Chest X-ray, PA view. Patient: 62 years old, sex F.
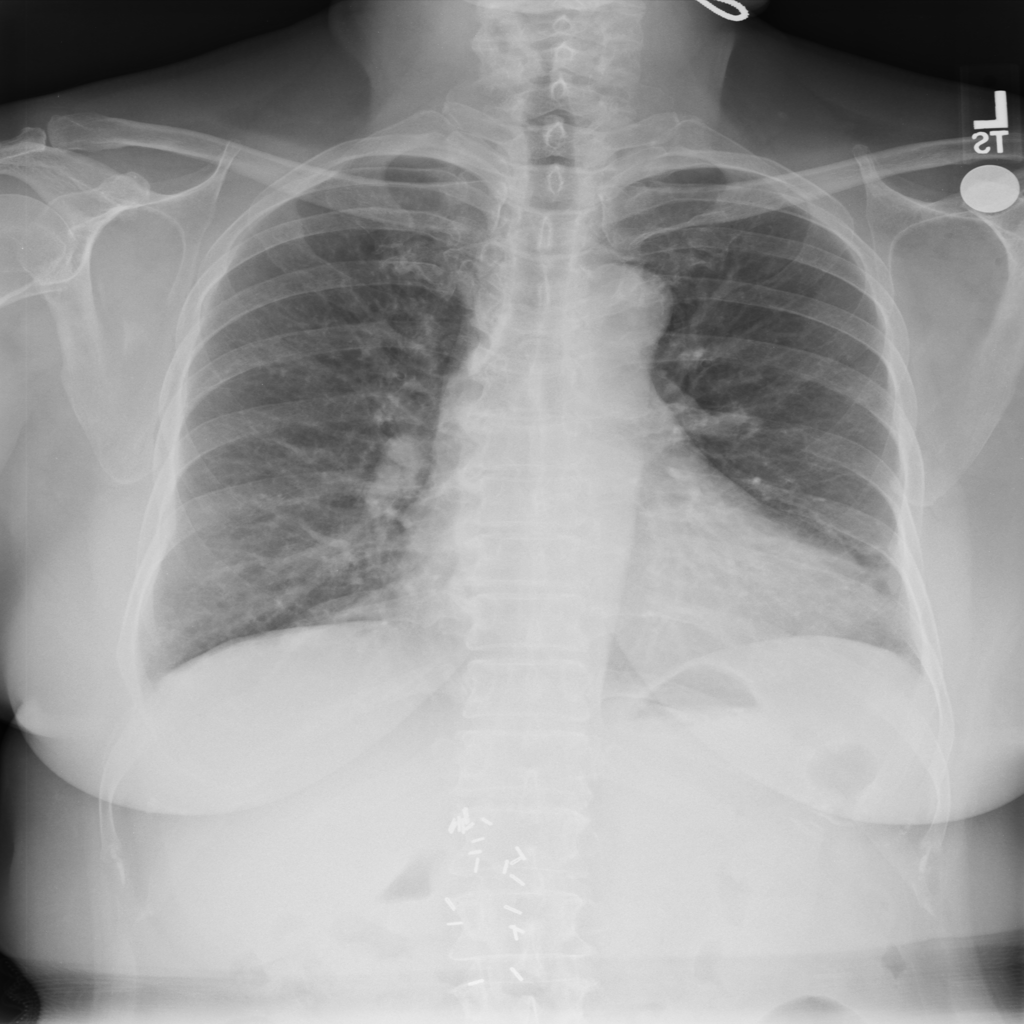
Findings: No Finding